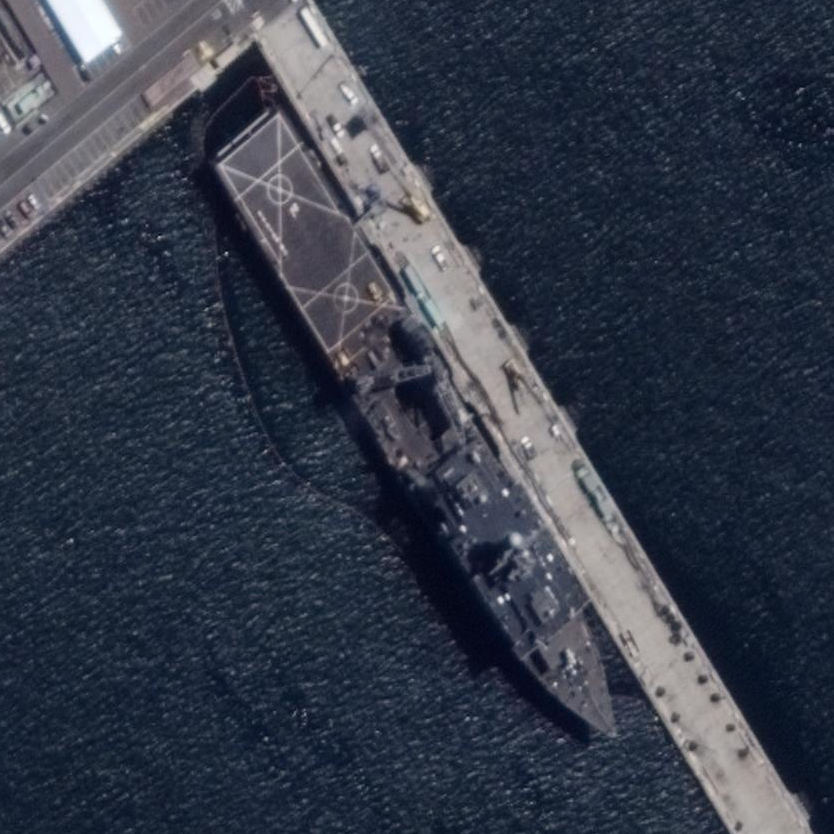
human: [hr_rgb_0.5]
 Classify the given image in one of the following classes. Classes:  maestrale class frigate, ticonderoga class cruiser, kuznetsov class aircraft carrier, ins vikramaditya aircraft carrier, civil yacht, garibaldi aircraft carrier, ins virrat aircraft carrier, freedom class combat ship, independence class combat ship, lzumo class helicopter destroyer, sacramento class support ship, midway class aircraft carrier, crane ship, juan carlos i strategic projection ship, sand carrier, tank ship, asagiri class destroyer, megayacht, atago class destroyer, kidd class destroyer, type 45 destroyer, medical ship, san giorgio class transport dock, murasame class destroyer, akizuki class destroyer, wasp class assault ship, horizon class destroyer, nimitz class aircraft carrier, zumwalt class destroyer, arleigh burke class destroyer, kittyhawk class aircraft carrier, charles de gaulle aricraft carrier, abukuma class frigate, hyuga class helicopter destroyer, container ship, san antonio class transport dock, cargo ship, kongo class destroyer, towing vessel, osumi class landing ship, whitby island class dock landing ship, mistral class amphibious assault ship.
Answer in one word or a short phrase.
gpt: Whitby Island class dock landing ship